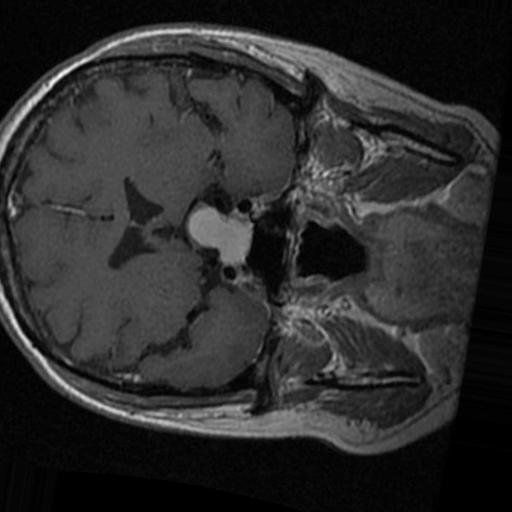
Label: brain_tumor